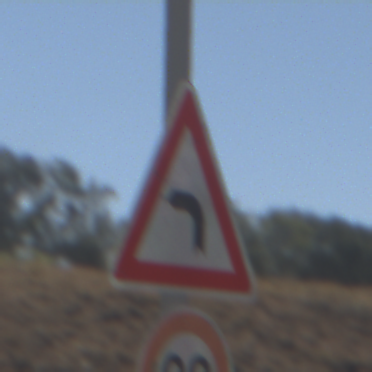
Verkehrszeichen: KurveLinks
Zusatzzeichen unten: Geschwindigkeit80
Umgebung: Outdoor, RoadRail
Tageszeit: Midday
Wetter: Clear
Licht: Natural
Jahreszeit: Summer
Kontrast: HighContrast